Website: macys
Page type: payment
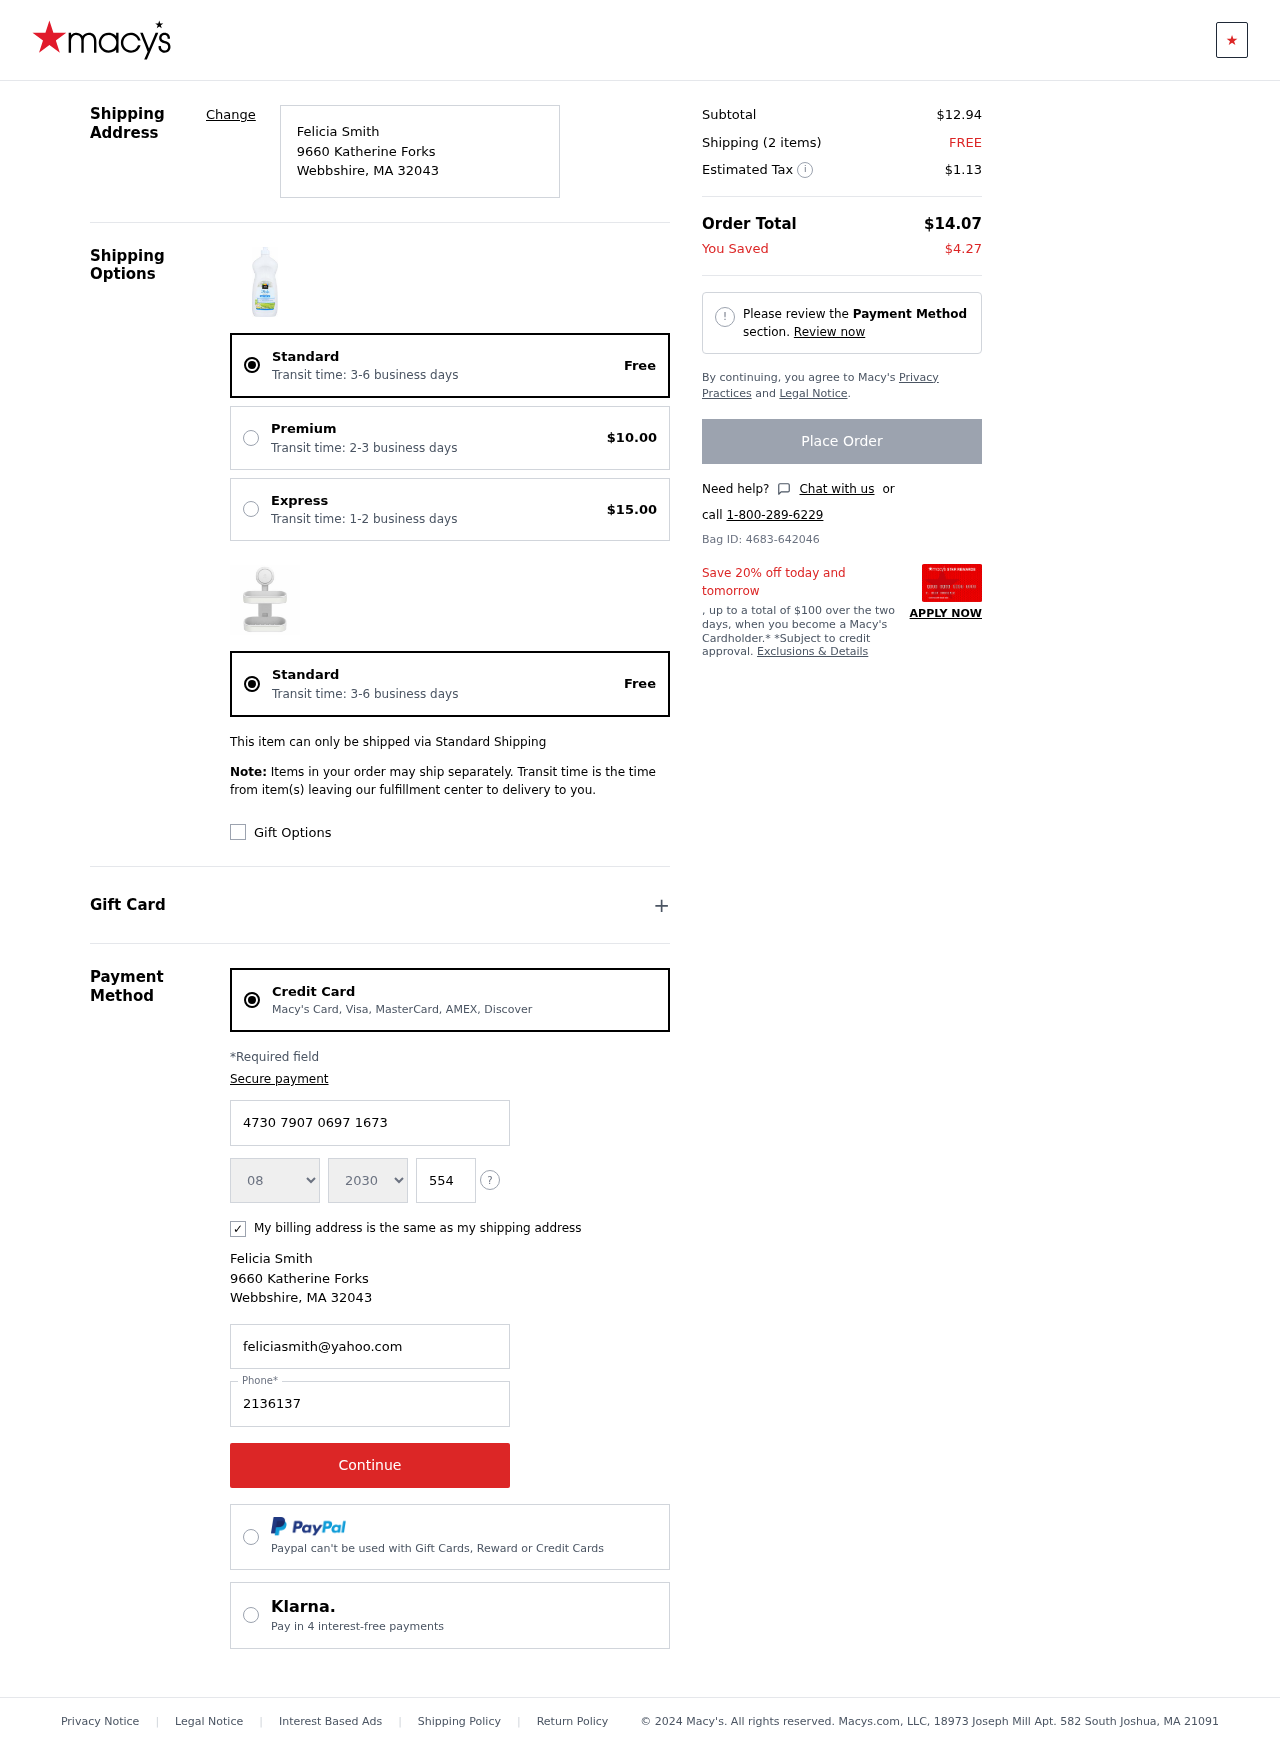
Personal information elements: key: PII_CARD_CVV
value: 554
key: PII_CARD_EXPIRY_MONTH
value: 08
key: PII_CARD_EXPIRY_YEAR
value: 30
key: PII_CARD_NUMBER
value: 4730 7907 0697 1673
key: PII_CITY
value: Webbshire
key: PII_EMAIL
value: feliciasmith@yahoo.com
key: PII_FULLNAME
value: Felicia Smith
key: PII_PHONE
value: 2136137765
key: PII_POSTCODE
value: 32043
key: PII_STATE_ABBR
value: MA
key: PII_STREET
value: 9660 Katherine Forks
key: PII_FULLNAME2
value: Felicia Smith
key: PII_STREET2
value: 9660 Katherine Forks
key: PII_CITY2
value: Webbshire
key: PII_STATE_ABBR2
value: MA
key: PII_POSTCODE2
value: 32043
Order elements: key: ORDER_DELIVERY_DATE
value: Transit time: 3-6 business days
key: ORDER_SHIPPING_STANDARD
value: Free
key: ORDER_SHIPPING_PREMIUM
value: $10.00
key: ORDER_SHIPPING_EXPRESS
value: $15.00
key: ORDER_DELIVERY_DATE2
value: Transit time: 3-6 business days
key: ORDER_SHIPPING_STANDARD2
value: Free
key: ORDER_SUBTOTAL
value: $12.94
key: ORDER_NUM_ITEMS
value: Shipping (2 items)
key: ORDER_SHIPPING_COST
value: FREE
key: ORDER_TAX
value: $1.13
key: ORDER_TOTAL
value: $14.07
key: ORDER_SAVINGS
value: $4.27
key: ORDER_ID
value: Bag ID: 4683-642046